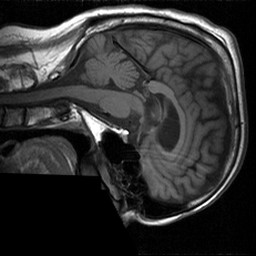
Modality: T1w
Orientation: sagittal
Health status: ill
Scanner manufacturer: siemens
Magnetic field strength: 1.5 T
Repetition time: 0.4 s
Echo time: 0.014 s